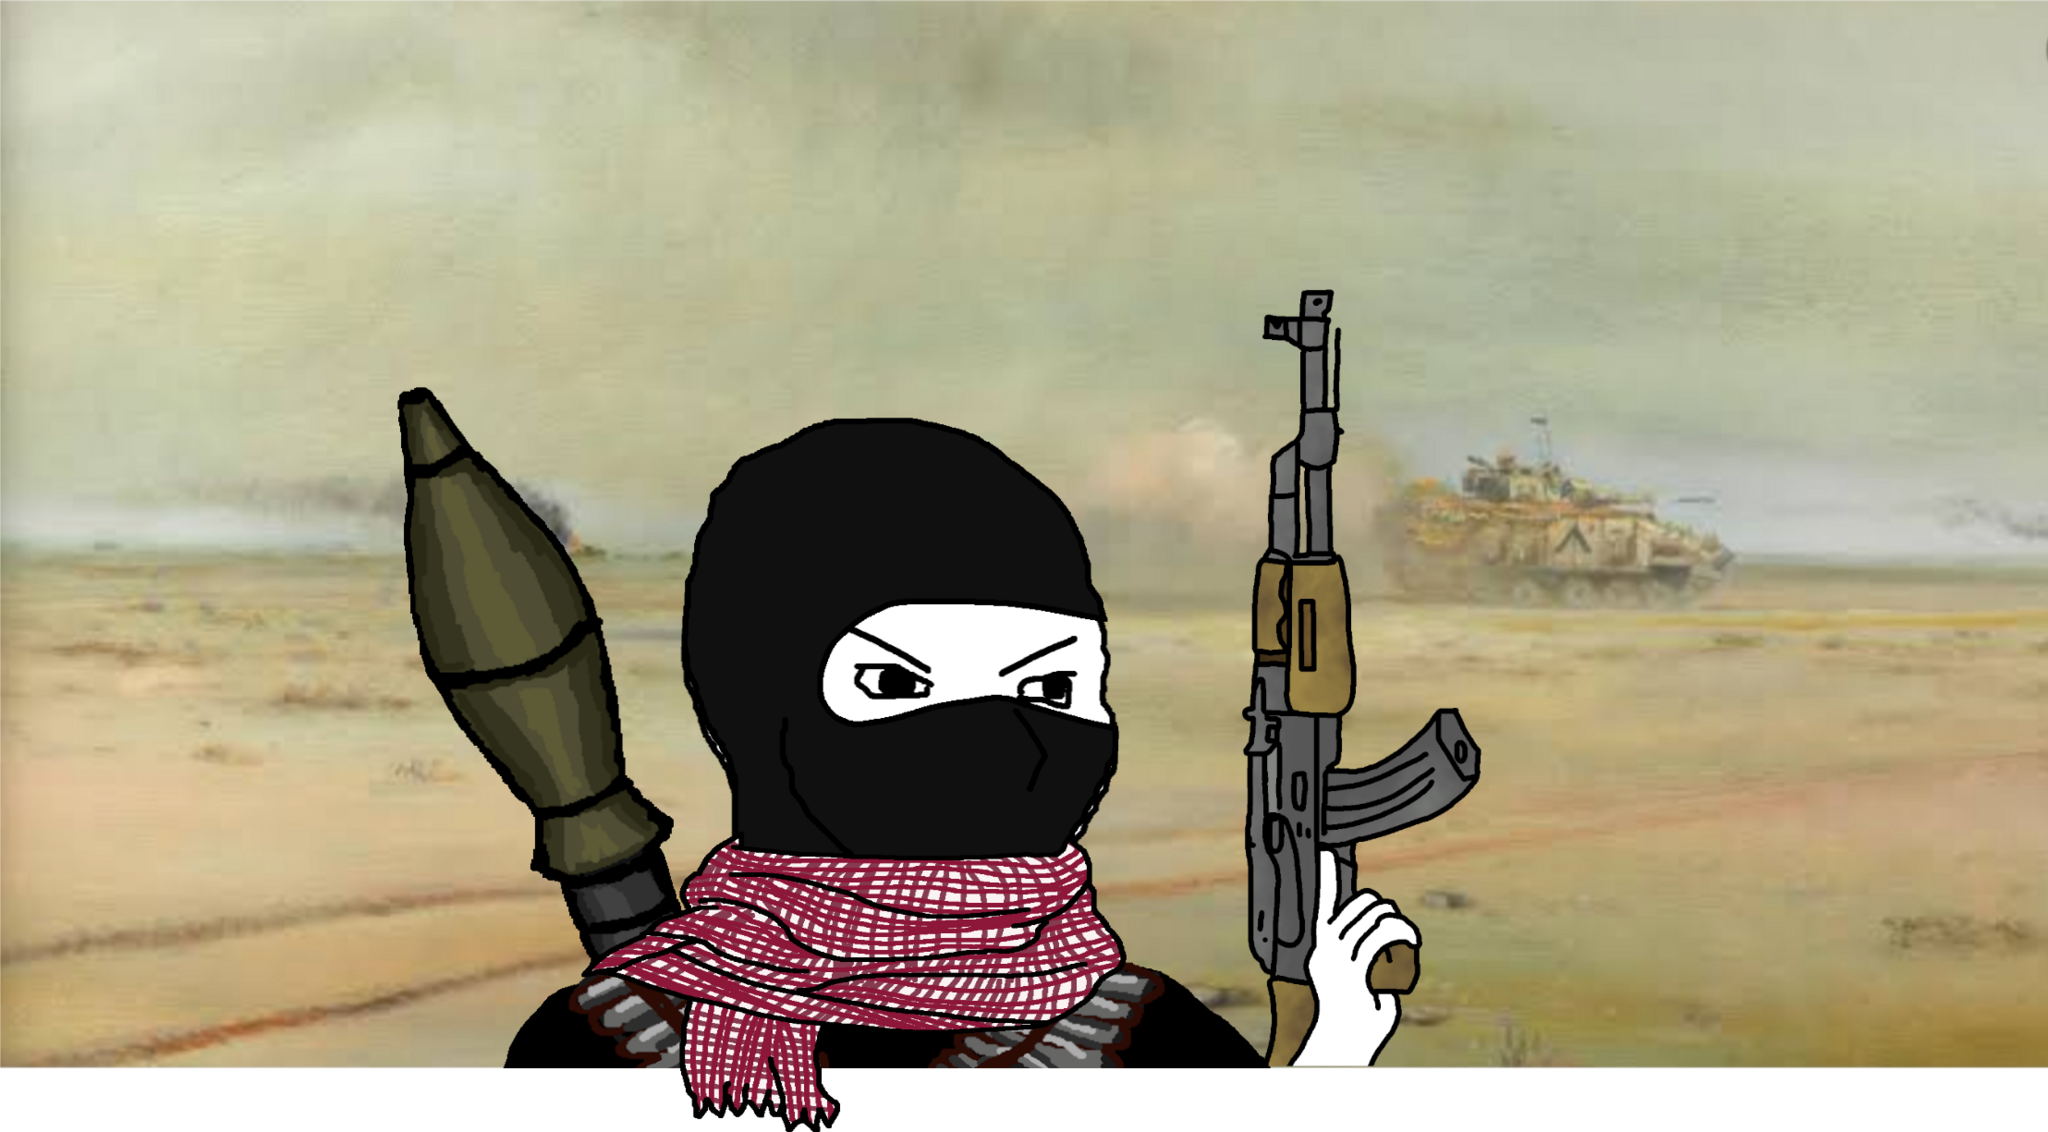
Label: 5_Wojak_with_Background